Interaction volume radius: 5 \u00c5
Interaction volume height: 15 \u00c5
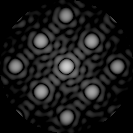
Disorder parameter: 0.05675